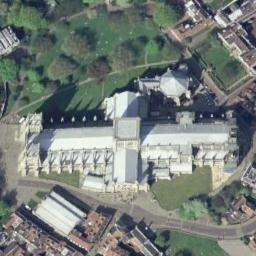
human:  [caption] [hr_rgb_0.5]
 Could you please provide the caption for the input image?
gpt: A church with a gray roof, A cross-shaped roof on the main house of the church, Several buildings and roads and trees and lawns around the church .

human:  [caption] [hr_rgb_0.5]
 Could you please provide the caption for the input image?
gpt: This is a church  There are many trees outside .

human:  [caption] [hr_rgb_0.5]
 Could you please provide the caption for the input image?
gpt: The church with a flat top tower and the rest of the church has a white cross-shaped roof .

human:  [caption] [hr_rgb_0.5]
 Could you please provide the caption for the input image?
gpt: There is a church in the middle of the grass surrounded by some trees .

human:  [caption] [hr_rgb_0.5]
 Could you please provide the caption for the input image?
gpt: A church with a white cross structure is beside some lawns and a white building .